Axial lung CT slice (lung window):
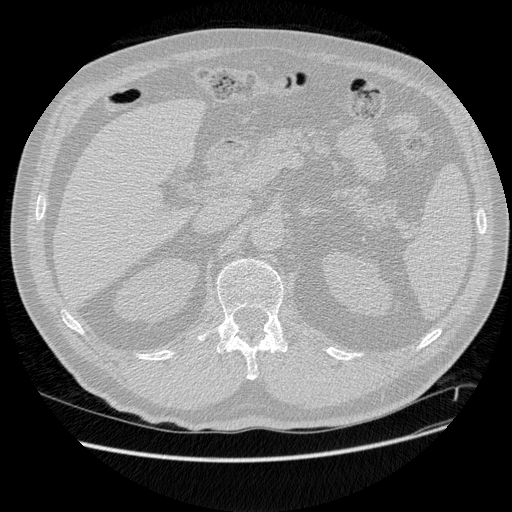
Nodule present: no